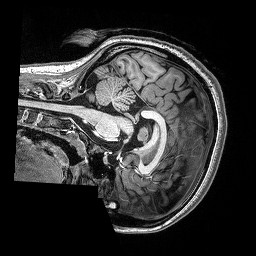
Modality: T1w
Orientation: sagittal